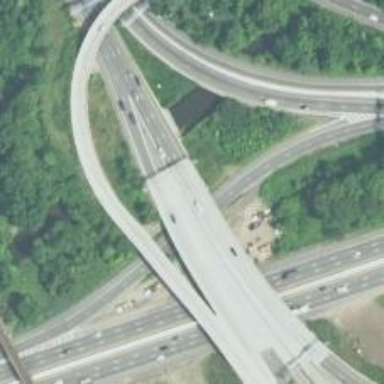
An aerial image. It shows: Motorway junction.